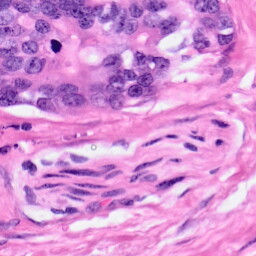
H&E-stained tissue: Pancreatic